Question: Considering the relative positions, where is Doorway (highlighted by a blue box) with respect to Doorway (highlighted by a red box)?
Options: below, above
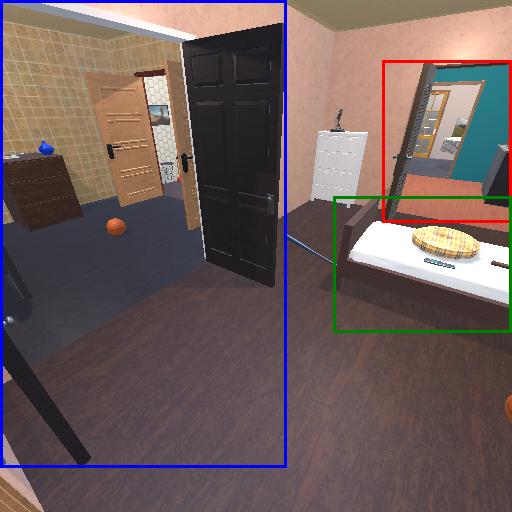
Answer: below